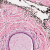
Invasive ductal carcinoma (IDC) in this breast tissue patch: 0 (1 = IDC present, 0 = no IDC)